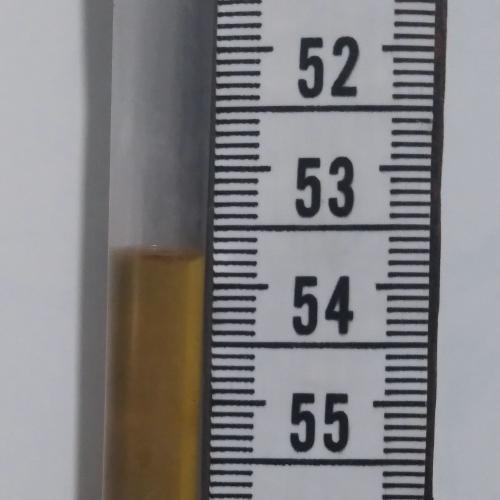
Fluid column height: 53.8 cm